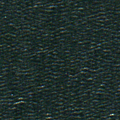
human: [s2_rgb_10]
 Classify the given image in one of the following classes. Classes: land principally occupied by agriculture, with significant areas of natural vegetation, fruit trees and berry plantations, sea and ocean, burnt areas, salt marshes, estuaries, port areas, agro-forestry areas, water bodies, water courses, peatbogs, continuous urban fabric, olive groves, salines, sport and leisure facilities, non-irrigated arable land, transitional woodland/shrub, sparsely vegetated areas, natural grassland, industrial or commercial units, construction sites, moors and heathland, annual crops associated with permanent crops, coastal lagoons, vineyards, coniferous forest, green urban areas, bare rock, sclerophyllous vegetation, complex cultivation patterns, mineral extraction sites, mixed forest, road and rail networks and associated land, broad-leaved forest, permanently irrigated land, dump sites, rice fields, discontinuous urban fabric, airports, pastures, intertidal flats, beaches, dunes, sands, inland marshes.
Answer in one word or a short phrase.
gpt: sea and ocean